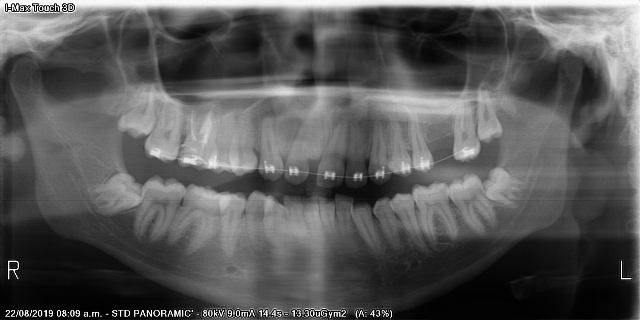
adult